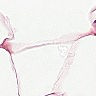
Metastatic tissue present: no